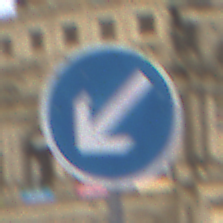
Verkehrszeichen: VorgeschriebeneVorbeifahrtLinks
Umgebung: Outdoor, Urban
Tageszeit: MorningAfternoon
Wetter: PartlyCloudy
Licht: Natural
Jahreszeit: NotSpecified
Kontrast: LowContrast